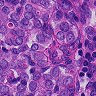
Metastatic tissue present: yes